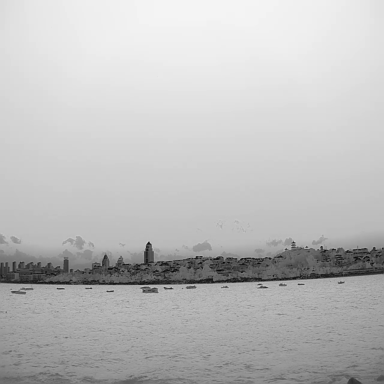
There are 12 bulk_carriers in the infrared image.